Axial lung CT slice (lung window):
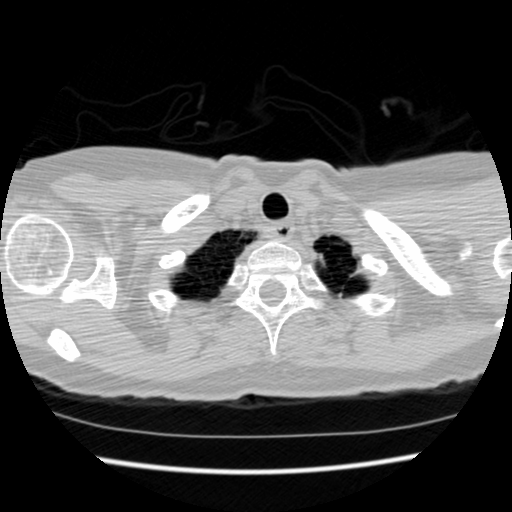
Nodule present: no